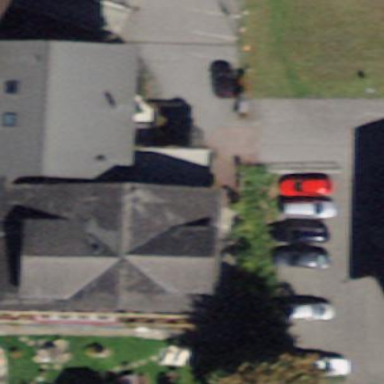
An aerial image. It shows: Hotel building.